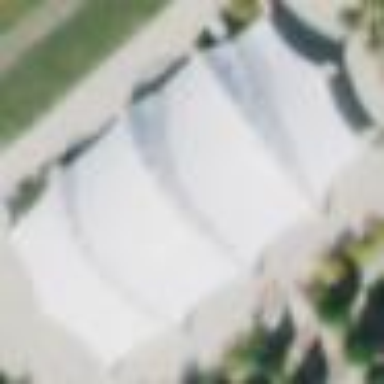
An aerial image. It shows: Shelter with pavilion type located on the roof of building.